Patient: sex F, age 76
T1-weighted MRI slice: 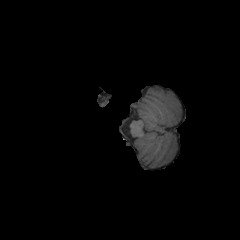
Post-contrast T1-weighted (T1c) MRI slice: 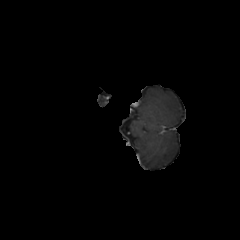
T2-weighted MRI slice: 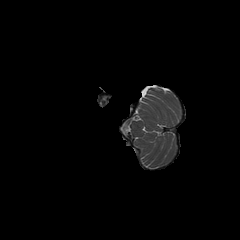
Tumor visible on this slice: no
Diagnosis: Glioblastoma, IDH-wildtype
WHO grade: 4